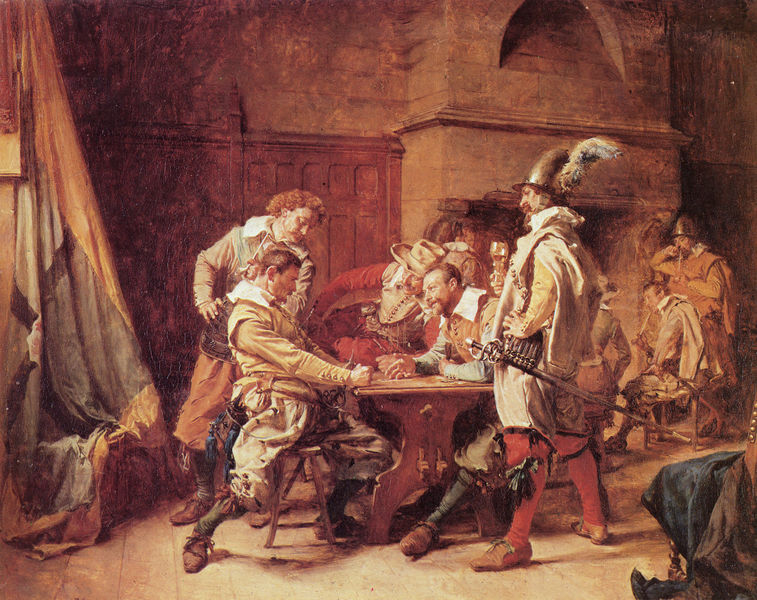
Titel: Partie perdue, Verlorene Partie
Künstler: Ernest Meissonier
Standort: London
Institution: Wallace Collection
Schlagwörter: blau, feder, feuer, gemälde, gruppe, hand, mann, weiß, gelb, grün, menschen, sitzen, braun, fenster, frankreich, holz, hut, hüte, licht, männer, raum, reden, stuhl, stühle, szene, tisch, zimmer, rot, fest, gesellschaft, gespräch, bart, hemd, hose, kneipe, lokal, wand, wirtschaft, band, barock, falten, gesten, holland, hände, innenraum, niederlande, vorhang, gewand, mantel, innen, rokkoko, genre, kamin, ofen, federbusch, federhut, lächeln, bogen, spieler, unterhaltung, schuhe, fahne, flagge, mauer, bank, hocker, soldaten, karten, kartenspiel, runde, spielen, stube, warten, weste, holztisch, lachen, spiel, strümpfe, schwert, streit, säbel, waffen, faust, soldat, degen, helm, stiefel, verhandlung, sieg, niederlage, dolch, schwart, historismus, diskussion, holzvertäfelung, flämisch, männder, verloren, gamaschen, gasthaus, wirtshaus, zecher, vertäfelung, wandvertäfelung, spannung, meissonier, breitbeinig, tiepolo, verärgert, holzu, genredarstellung, täfelung, musketiere, taverne, landsknechte, meissonir, spelunke, interiuer, degens, falschspieler, zechen, geldspiel, messonier, würfelspiel, zocker, täuschend, d, 19 jahrhundert, soldatengesellschaft